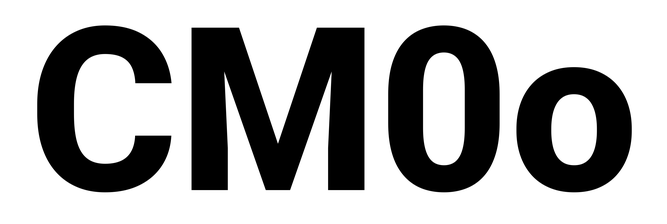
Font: Roboto_ExtraBold